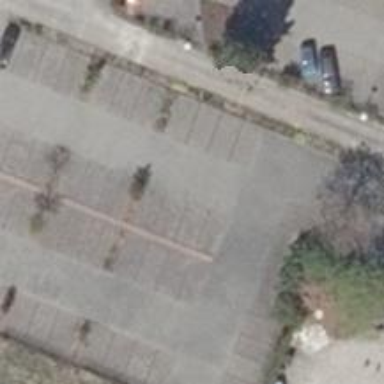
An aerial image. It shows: Road serving as parking aisle.